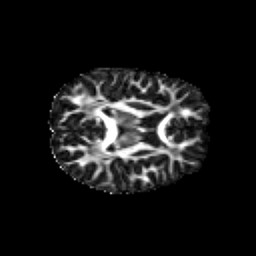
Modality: FA
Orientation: axial
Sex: male
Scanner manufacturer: siemens
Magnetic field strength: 3 T
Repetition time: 5 s
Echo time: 0.071 s